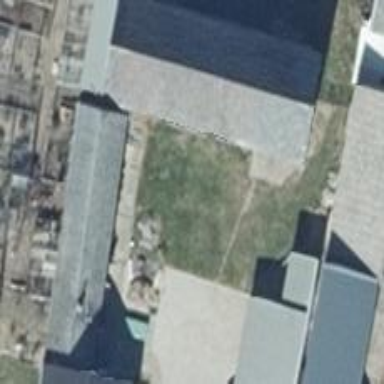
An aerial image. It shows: Flat roof building with grey roof.